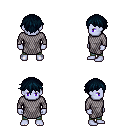
a pixel art fantasy rpg character, male body template, dark elf, purple skin, chain mail, teal pants, raven short bangs hairstyle, four views (front, back, left, right), 2x2 character sprite sheet, small pixel art, hard edges, no anti-aliasing